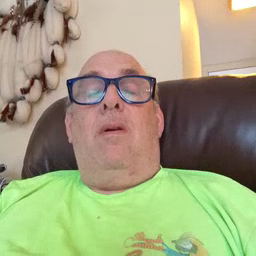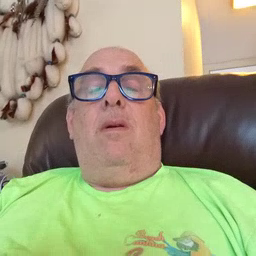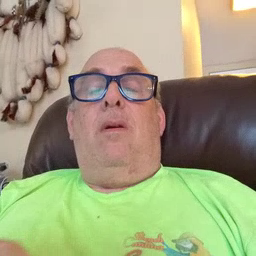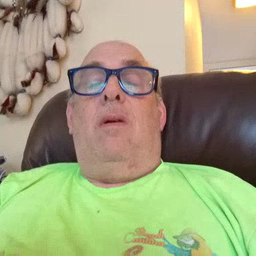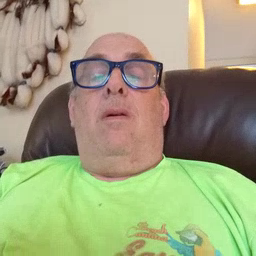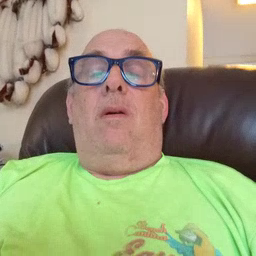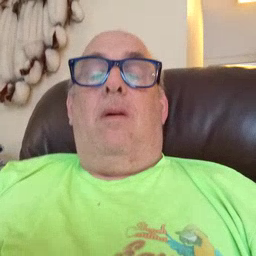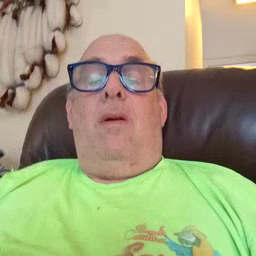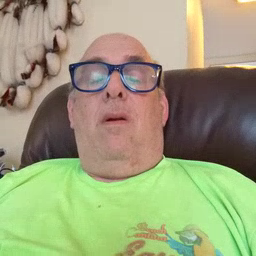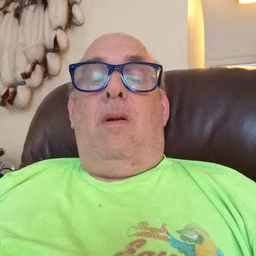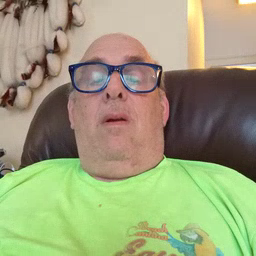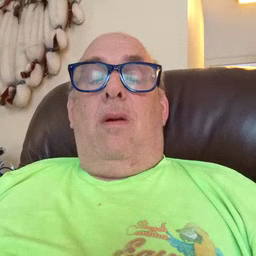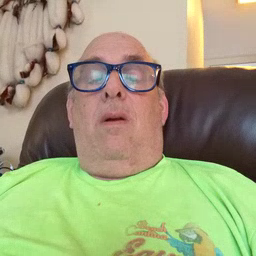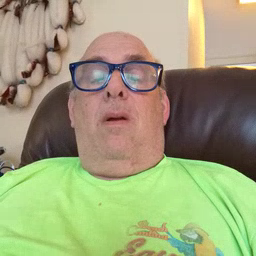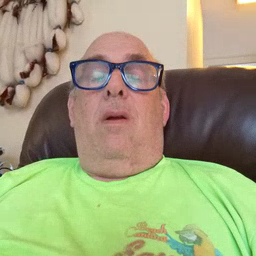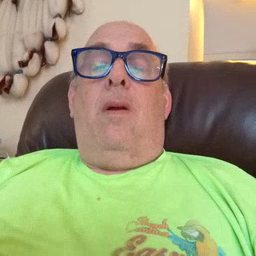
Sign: weus